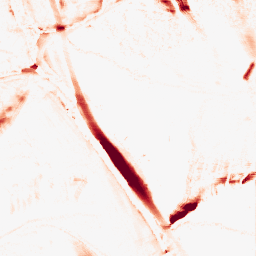
Category: morphological
Decomposition family: morphological_ellipse
Decomposition parameters: operation: opening
width: 10
height: 30
Upsampling method: sinc_hamming
Upsampling parameters: scale: 2
kernel_size: 16
Upsampling scale: 2